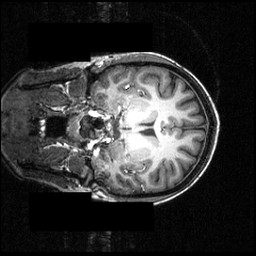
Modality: T1w
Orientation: coronal
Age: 23
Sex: female
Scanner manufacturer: siemens
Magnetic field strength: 3.951 T
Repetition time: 1.5 s
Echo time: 0.00335 s